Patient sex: M
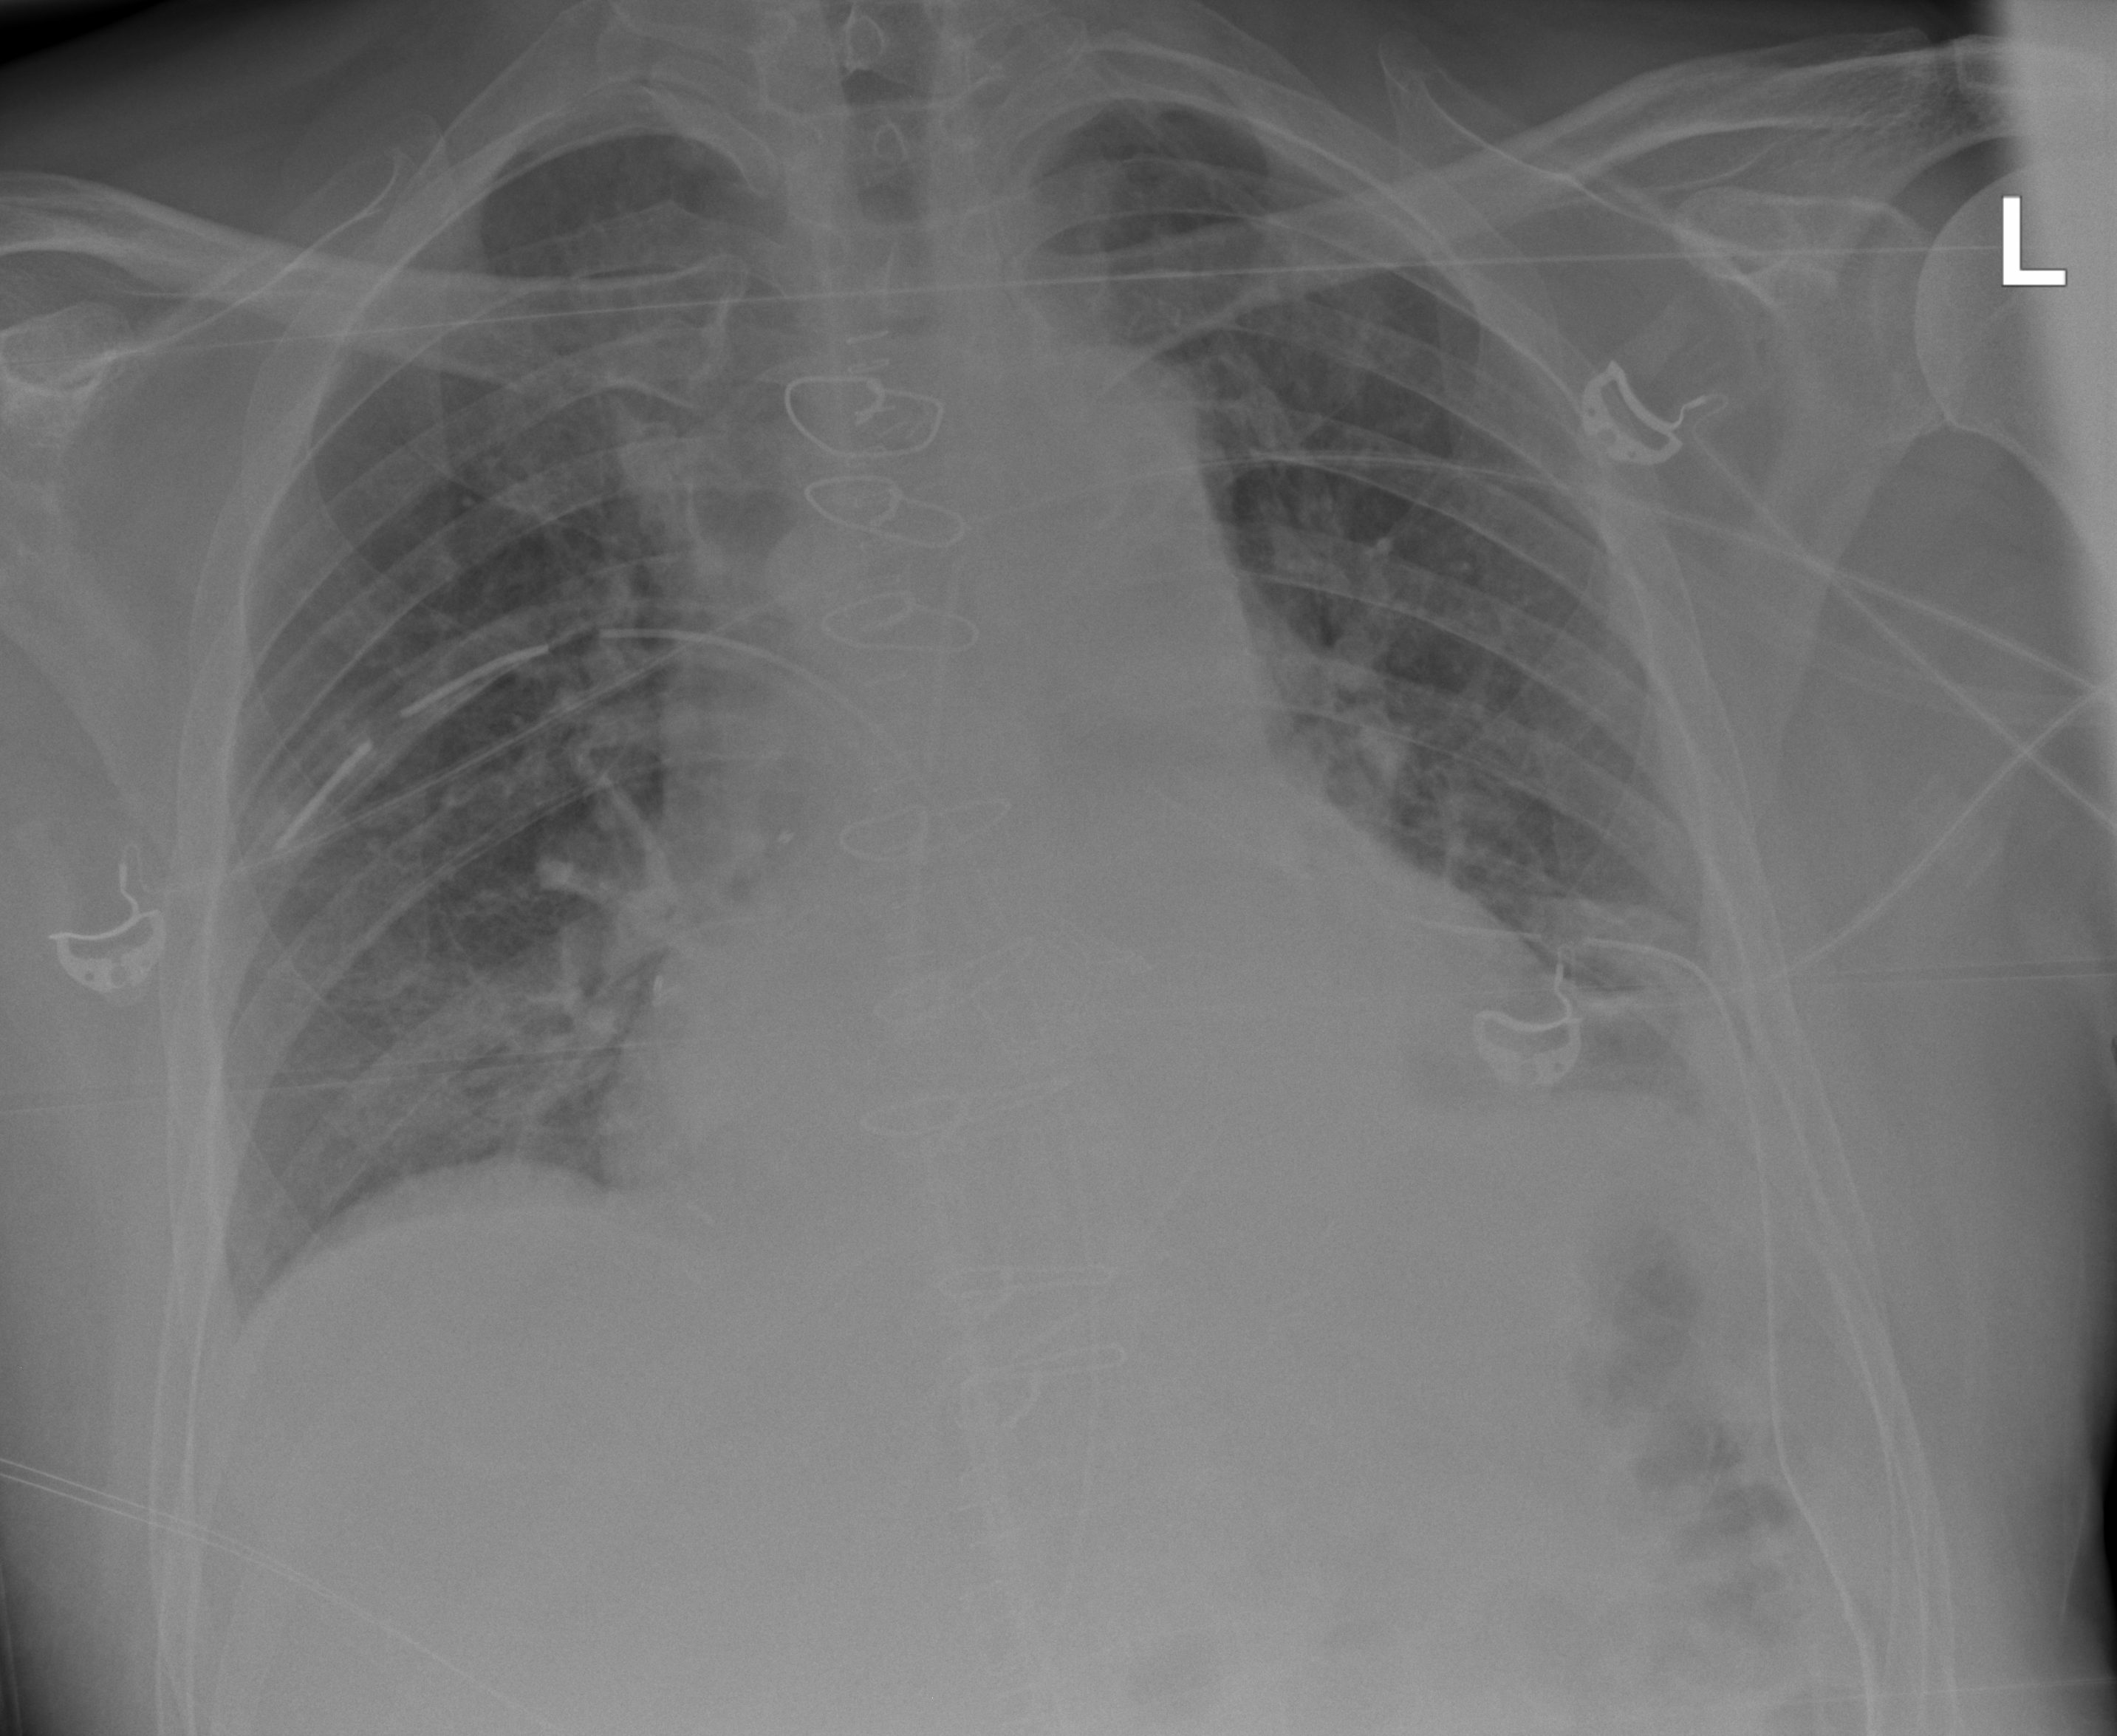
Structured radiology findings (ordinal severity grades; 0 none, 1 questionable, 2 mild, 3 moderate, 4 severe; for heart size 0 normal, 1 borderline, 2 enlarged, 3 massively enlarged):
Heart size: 2
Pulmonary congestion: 2
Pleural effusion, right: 1
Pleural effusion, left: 2
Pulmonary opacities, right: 1
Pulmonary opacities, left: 1
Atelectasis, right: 2
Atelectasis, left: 2